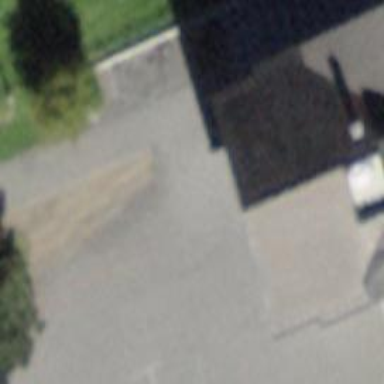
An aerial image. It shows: School.